Question: I'm trying to draw semi-transparent primitives (lines, circles) in OpenGL ES using Cocos2d but can't avoid the visible overlap regions. Does anyone know how to solve this?

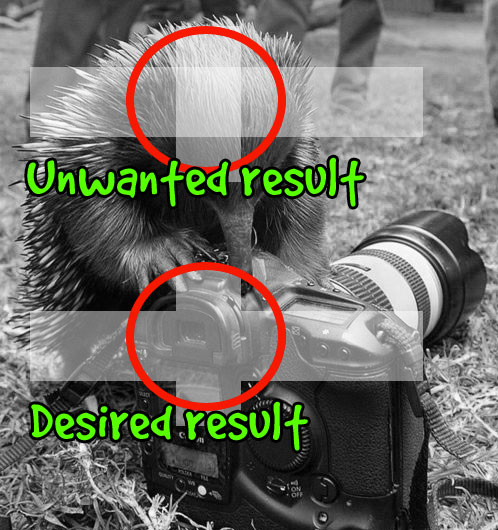
Answer: This is a problem you usually come across pretty often, even in 3D.
I'm not too familiar with Cocos2D, but one way to solve this in generic OpenGL is to fill the framebuffer with your desired alpha channel, switch the blending mode to 'glBlendFunc(GL_ONE_MINUS_DST_ALPHA, GL_DST_ALPHA)' and draw the rectangles. The idea behind this is that you draw a rectangle with the desired transparency which is taken from the framebuffer, but in the progress mask the area you've drawn to so that your subsequent rectangles will be masked there.
Another approach is to render the whole thing to a texture or assemble the shape using polygons that don't overlap.
I'm not sure whether Cocos2D supports any of these...